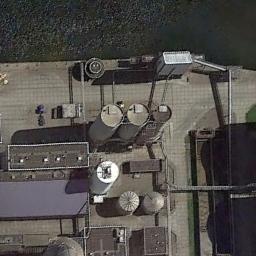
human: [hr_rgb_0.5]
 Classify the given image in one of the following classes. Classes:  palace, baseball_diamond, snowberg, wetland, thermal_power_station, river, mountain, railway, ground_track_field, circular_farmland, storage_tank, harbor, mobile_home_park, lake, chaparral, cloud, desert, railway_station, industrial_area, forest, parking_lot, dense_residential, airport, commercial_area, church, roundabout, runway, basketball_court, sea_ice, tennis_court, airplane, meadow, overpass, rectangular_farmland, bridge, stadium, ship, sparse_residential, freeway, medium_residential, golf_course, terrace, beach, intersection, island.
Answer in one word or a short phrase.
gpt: storage_tank